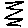
Label: zigzag